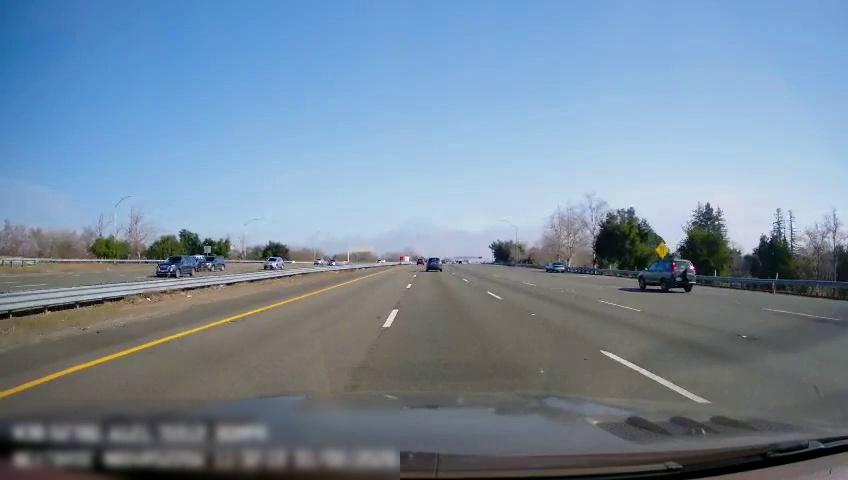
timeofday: Day
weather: Sunny
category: Drivable Space
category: Drivable Space
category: Vehicles | SUV
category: Vehicles | SUV
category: Vehicles | SUV
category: Vehicles | SUV
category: Vehicles | Car
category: Vehicles | SUV
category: Vehicles | Car
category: Lanes | Current Lane
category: Lanes | Current Lane
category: Lanes | Alternate Lane
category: Lanes | Alternate Lane
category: Lanes | Alternate Lane
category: Traffic | Signs